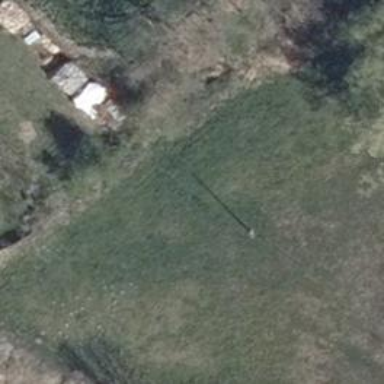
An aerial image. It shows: Minor power line.